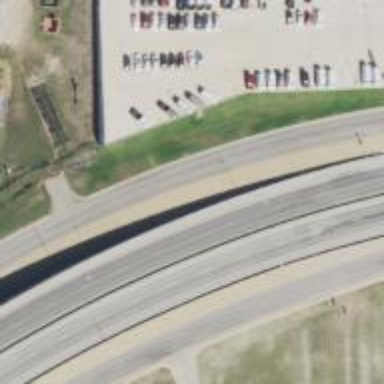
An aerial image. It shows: Trunk link road with asphalt surface.